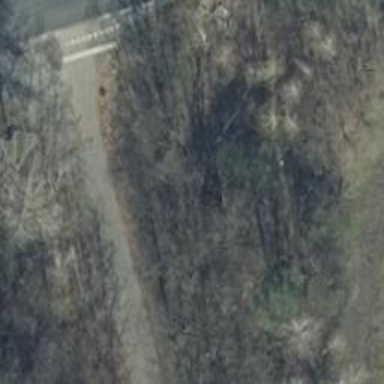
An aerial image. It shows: Unclassified road with asphalt surface.